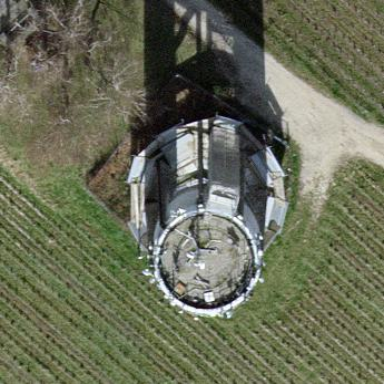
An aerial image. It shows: Building that serves as water tower.